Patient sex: M
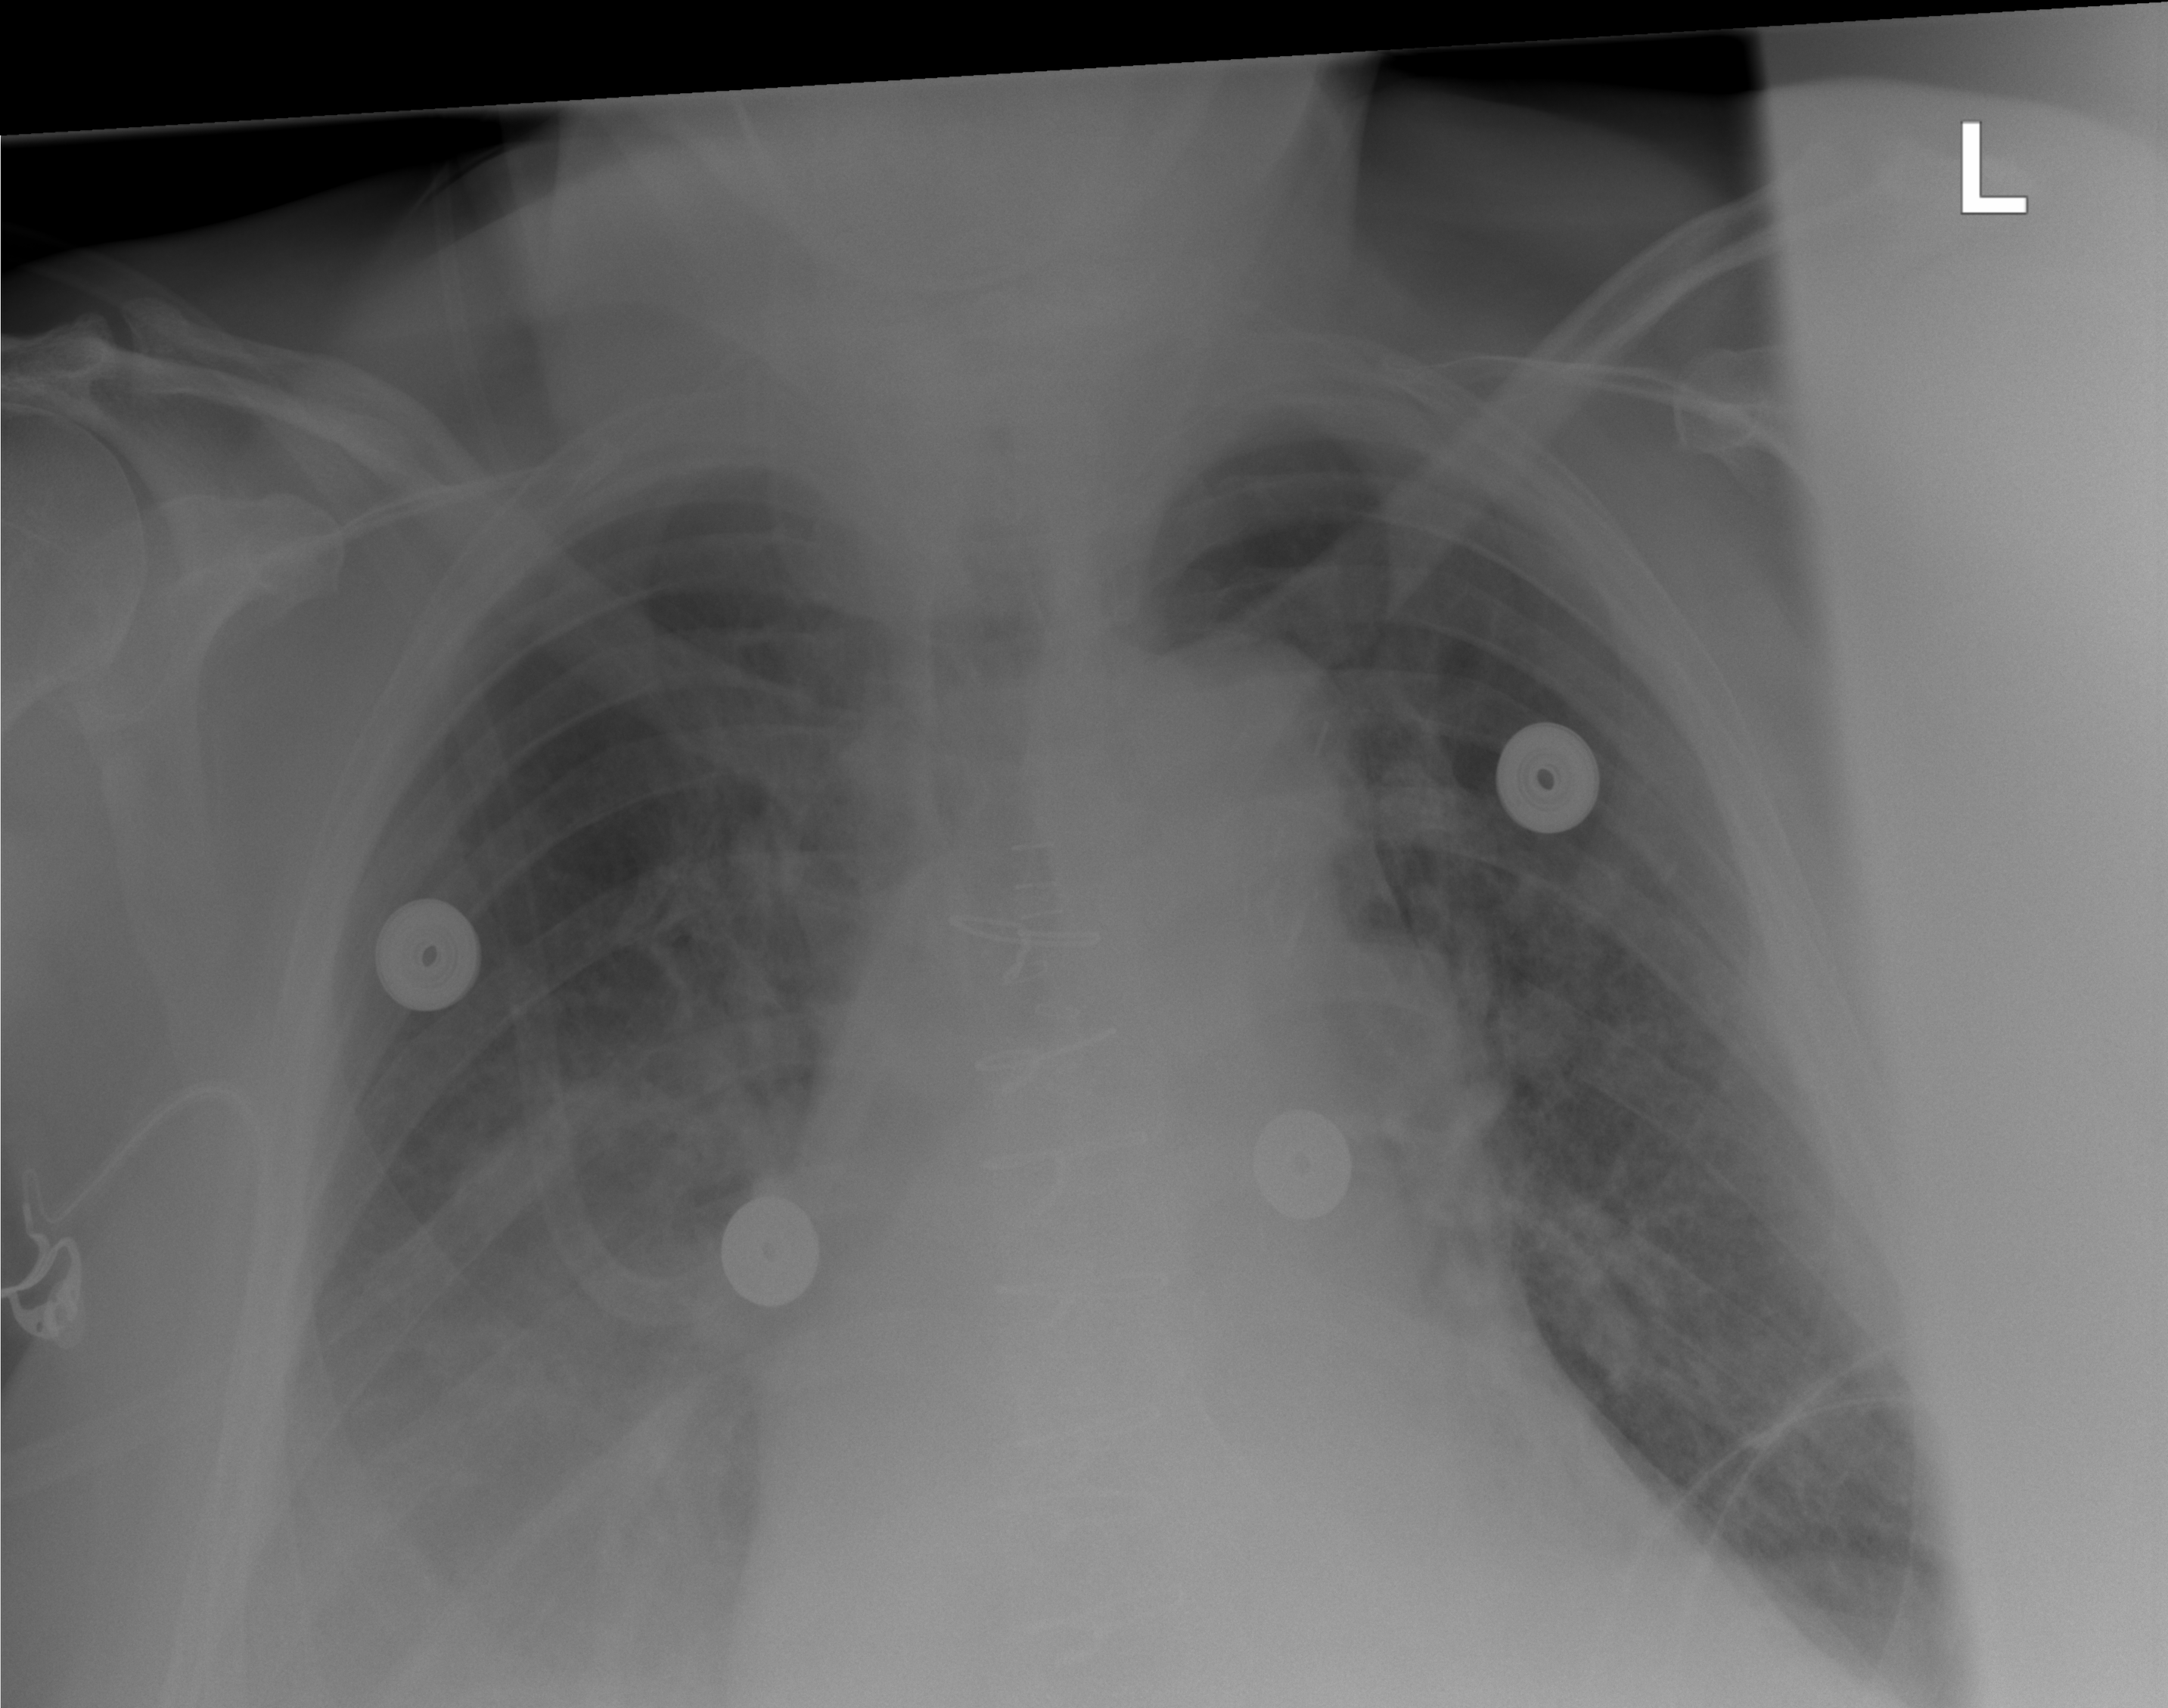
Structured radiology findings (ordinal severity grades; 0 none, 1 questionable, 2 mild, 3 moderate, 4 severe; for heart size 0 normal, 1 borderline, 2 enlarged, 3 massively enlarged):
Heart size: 2
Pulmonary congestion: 2
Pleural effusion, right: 2
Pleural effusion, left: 0
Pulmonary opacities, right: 1
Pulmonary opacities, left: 1
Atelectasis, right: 2
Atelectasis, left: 1